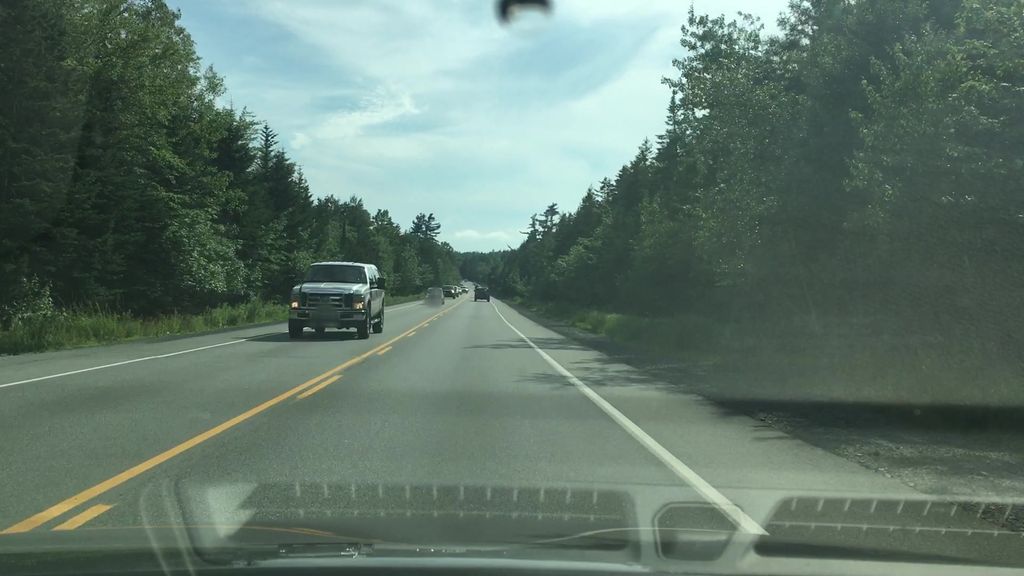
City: halifax